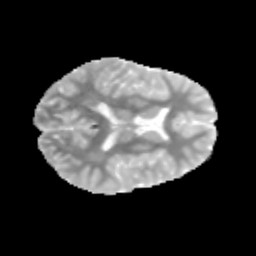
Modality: MD
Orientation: axial
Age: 10
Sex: male
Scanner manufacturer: siemens
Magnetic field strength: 3 T
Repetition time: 3.8 s
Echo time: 0.07 s